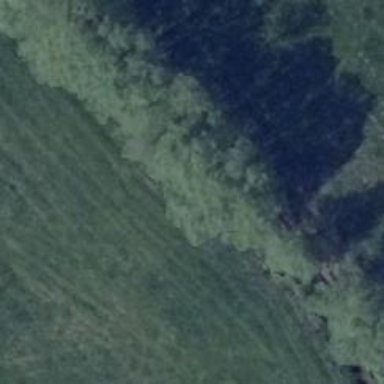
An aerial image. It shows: Row of trees in natural setting.